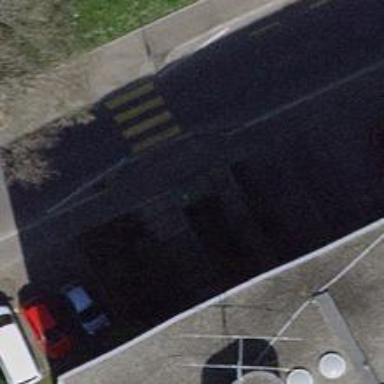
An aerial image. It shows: Marked road crossing.